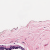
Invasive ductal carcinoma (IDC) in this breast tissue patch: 0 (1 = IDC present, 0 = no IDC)